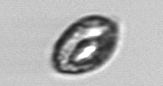
Label: Katodinium_or_Torodinium